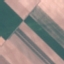
Land use / land cover: AnnualCrop